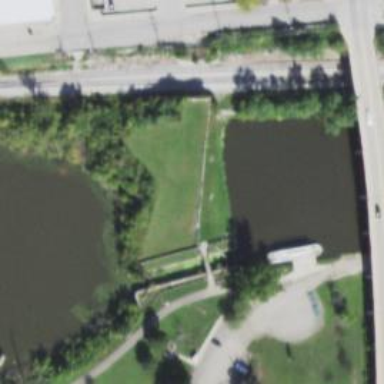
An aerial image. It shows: Lock gate on waterway.